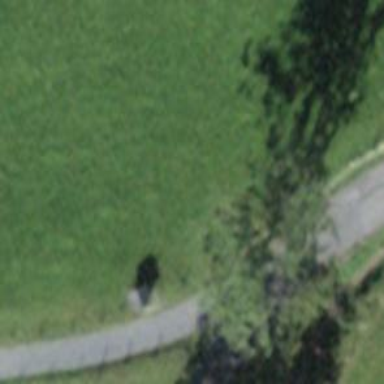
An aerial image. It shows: Bench.